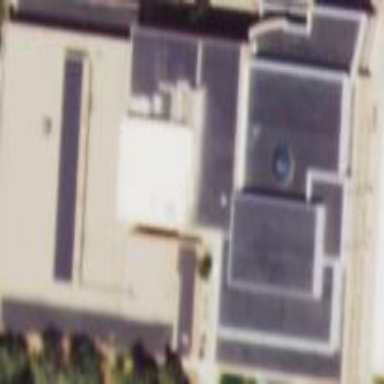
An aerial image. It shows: Building that serves as library.